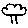
Label: tree